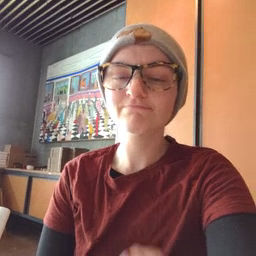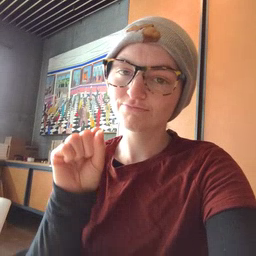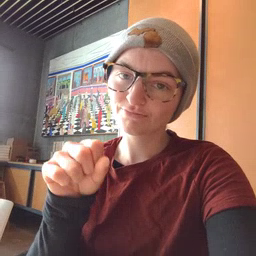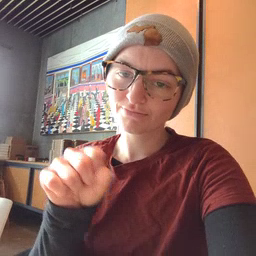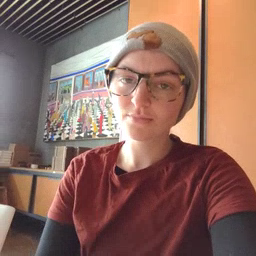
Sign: yes